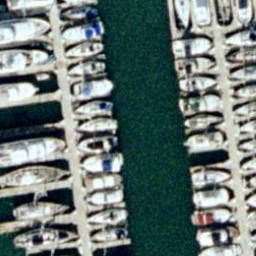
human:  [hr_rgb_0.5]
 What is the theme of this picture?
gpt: harbor